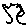
Label: tree